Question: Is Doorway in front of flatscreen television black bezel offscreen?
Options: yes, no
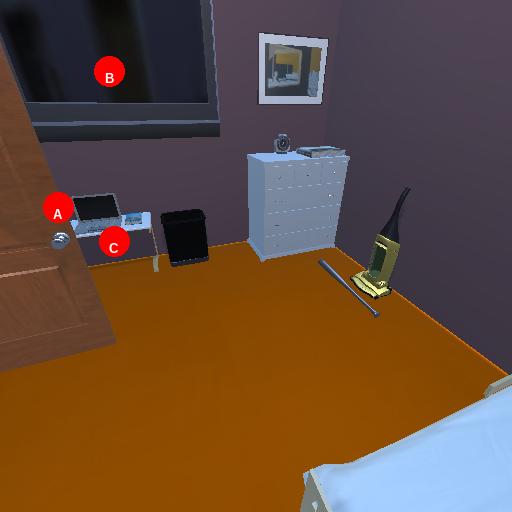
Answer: yes